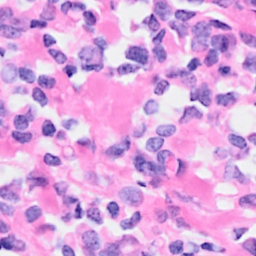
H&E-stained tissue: Breast